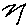
Label: zigzag